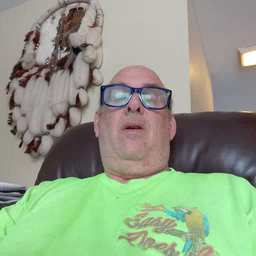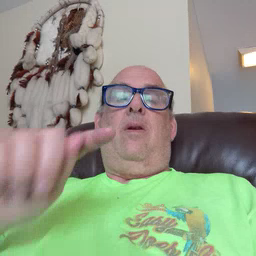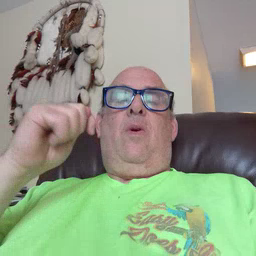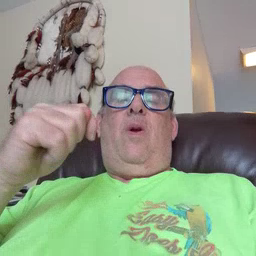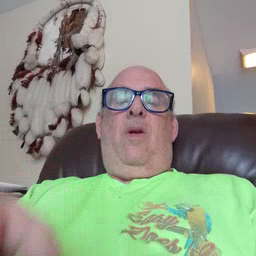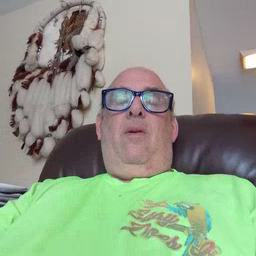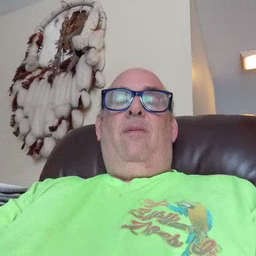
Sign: toy